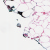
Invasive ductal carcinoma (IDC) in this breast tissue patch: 0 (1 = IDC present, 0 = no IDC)